Question: I am trying to recreate an 'rCharts'-based, interactive 'dygraphs' chart by running the 'code.R' from this <URL>
Compared to <URL>, my chart however doesn't render completely:

By comparing html page sources, I think the problem is that the 'date' array hasn't evaluated properly:
> "date": [ "#! new Date(252374400000)!#", "#! new Date(283910400000)!#", .... ]
Corresponding <URL>
contains '#!' annotation unfamiliar to me:
'''
fama.df$date <- paste0(
"#! new Date(",
as.numeric(as.POSIXct(paste0(fama.df$year,"-12-31"))) * 1000,
")!#"
)
'''
What is the background for this annotation and how can I fix this?
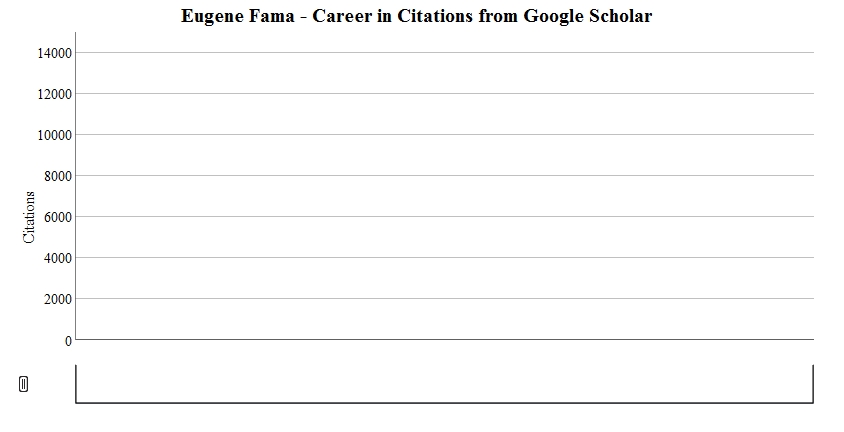
Answer: I believe this was a <URL>. Try installing from that branch, but after running be sure to get current again. I was playing around with how to handle dates like googleVis.
'''
require(devtools)
install_github("rCharts","timelyportfolio",ref="dimple_layer")
'''
Also, you will need to do like in the updated <URL>
'''
dy1$setTemplate(afterScript = "<script></script>"
'''
You might notice that dygraphs is not fully developed. We are starting an rChartsExtra to house the experiments/alternate libraries.